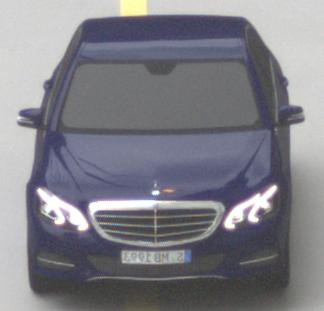
Make: Mercedes-Benz
Model: E 200
Detailed model: E-Class (212) Limousine
Model produced from: 2013/04
Model produced until: 2015/10
Doors: 4
Color: blue
Road condition: dry road
Daytime: morning or afternoon
Contrast: low contrast